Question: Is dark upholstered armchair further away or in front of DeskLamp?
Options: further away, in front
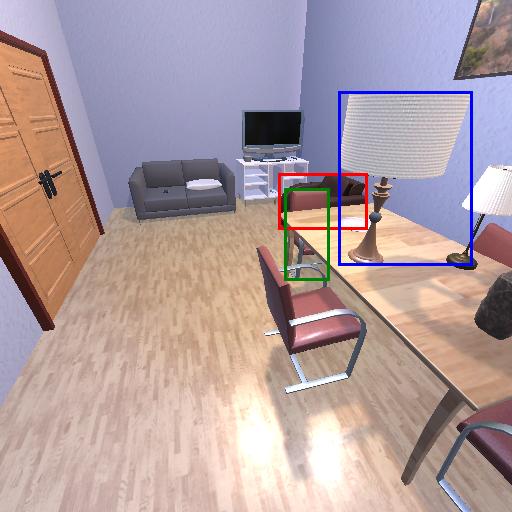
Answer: further away